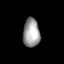
Tissue: lung
Cell type: Endothelial cells
Senescence score: 0.5833
Nuclear area (px): 472
Mean DAPI intensity: 156.595